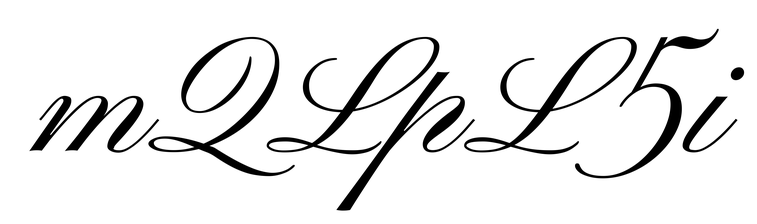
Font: PinyonScript-Regular